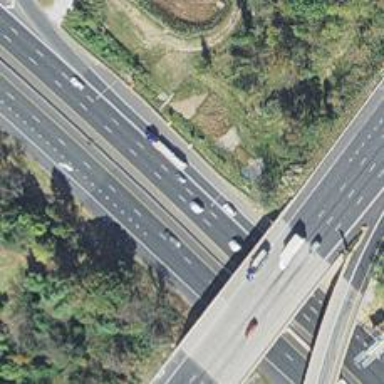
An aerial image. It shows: Motorway junction.